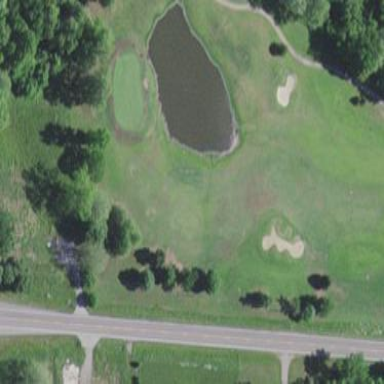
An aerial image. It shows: Water hazard in golf course. The hazard is natural water feature.